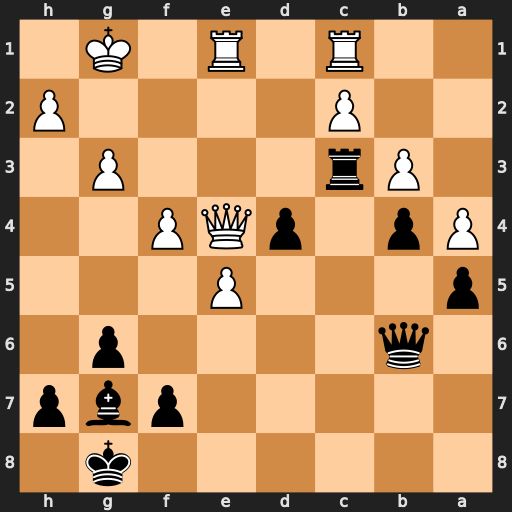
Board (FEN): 6k1/5pbp/1q4p1/p3P3/Pp1pQP2/1Pr3P1/2P4P/2R1R1K1
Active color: b
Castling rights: -
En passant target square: -
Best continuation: d3+ Qe3 Qxe3+ Rxe3 d2 Rd1 Rxe3